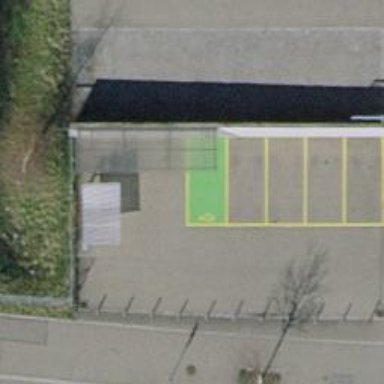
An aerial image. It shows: Charging station.